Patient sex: M
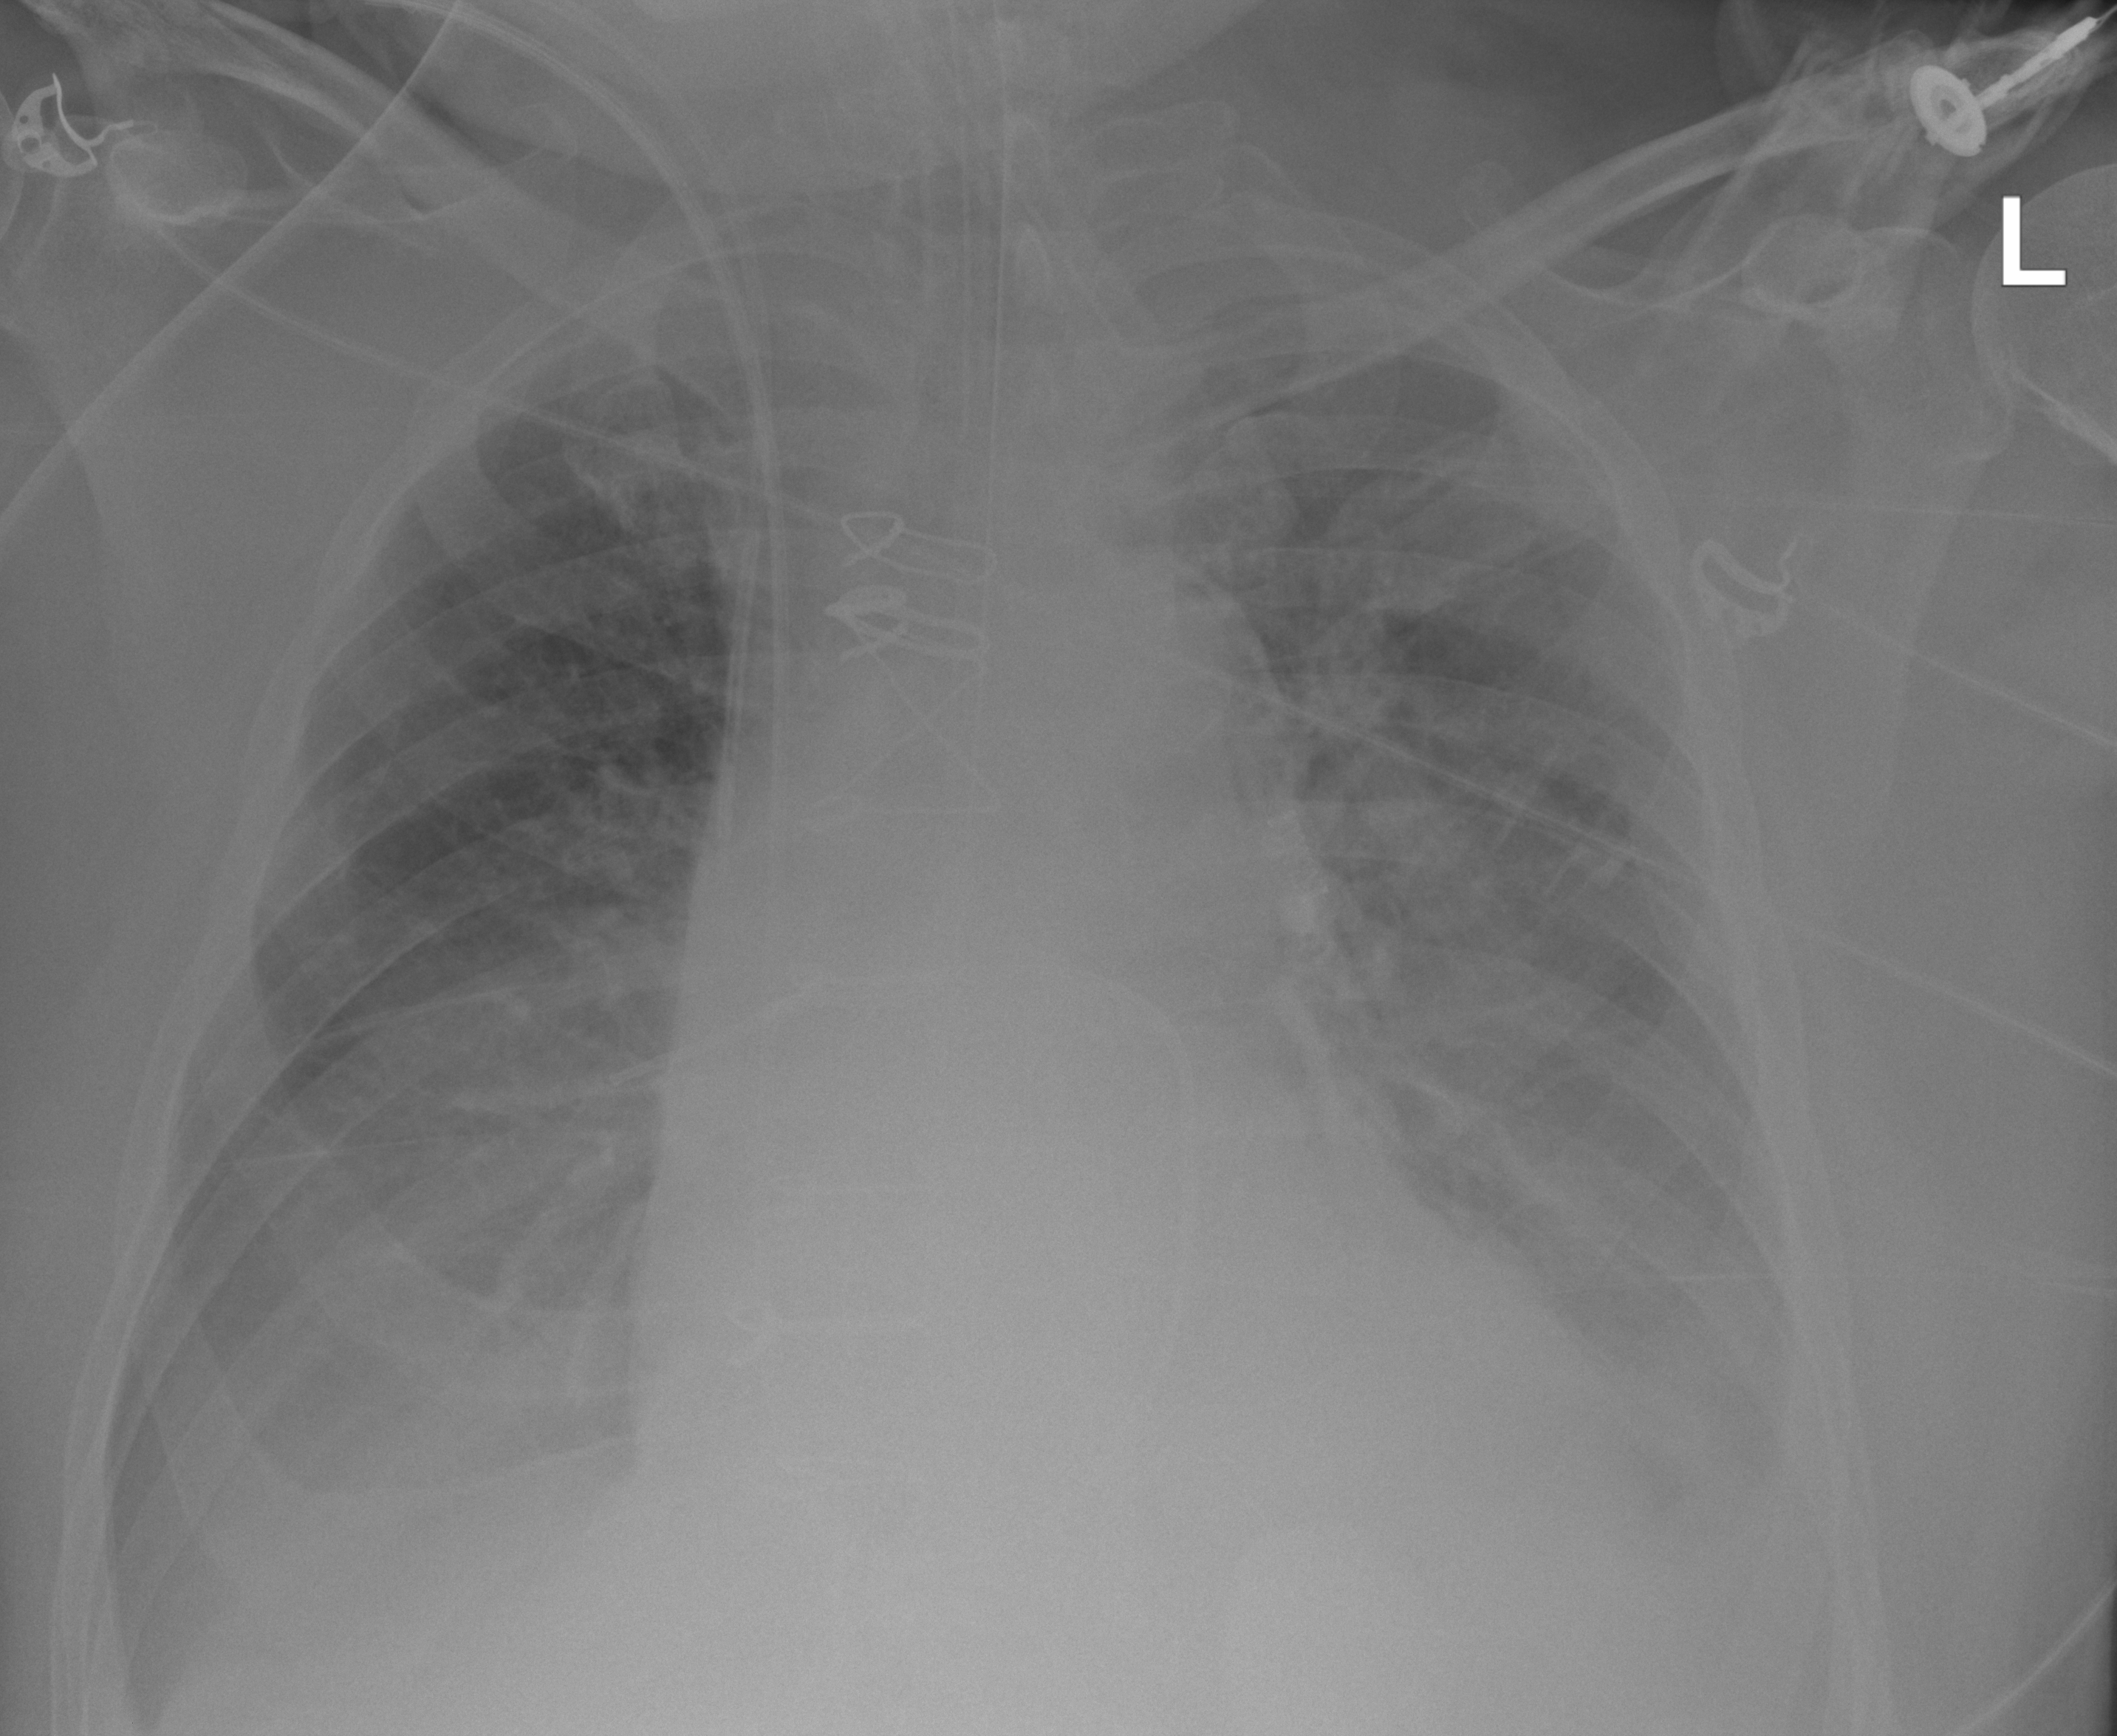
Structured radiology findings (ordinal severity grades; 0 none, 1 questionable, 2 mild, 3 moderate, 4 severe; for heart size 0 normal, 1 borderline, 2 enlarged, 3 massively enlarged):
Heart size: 2
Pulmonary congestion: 0
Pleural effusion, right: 2
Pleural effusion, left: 2
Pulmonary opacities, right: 0
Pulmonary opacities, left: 0
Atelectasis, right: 2
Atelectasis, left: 2